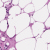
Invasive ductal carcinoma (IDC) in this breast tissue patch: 0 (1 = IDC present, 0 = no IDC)